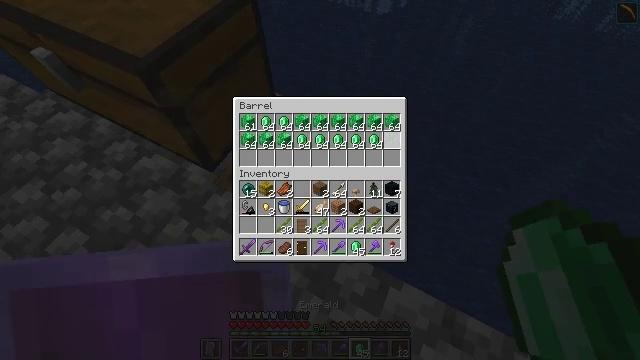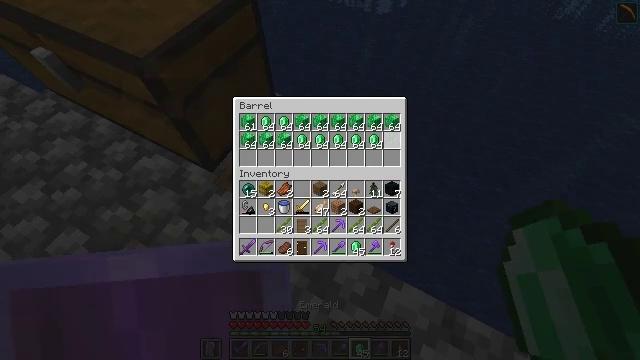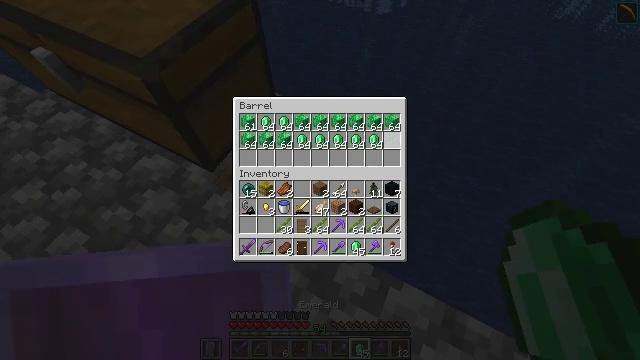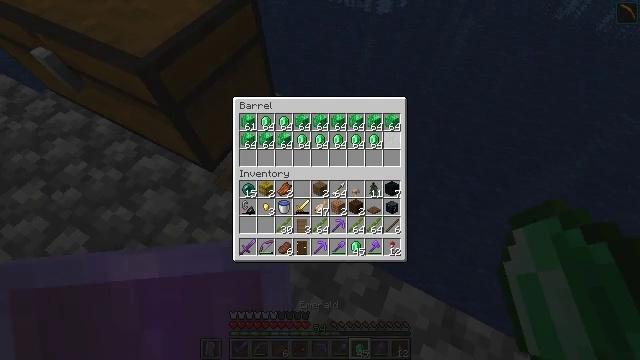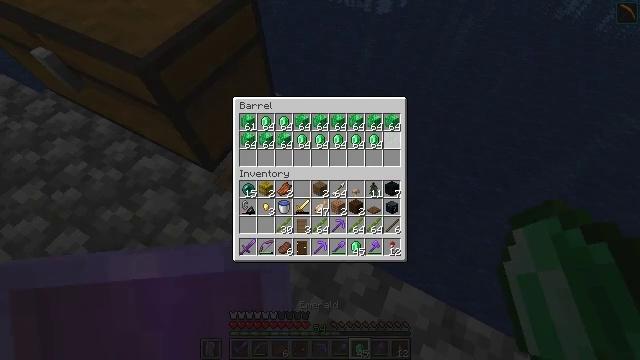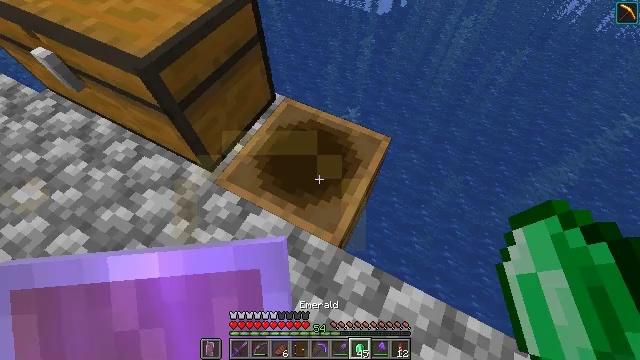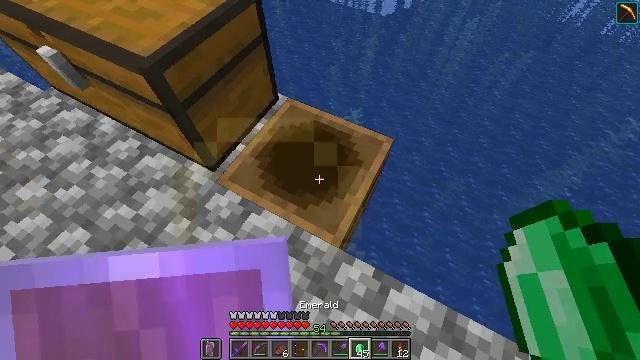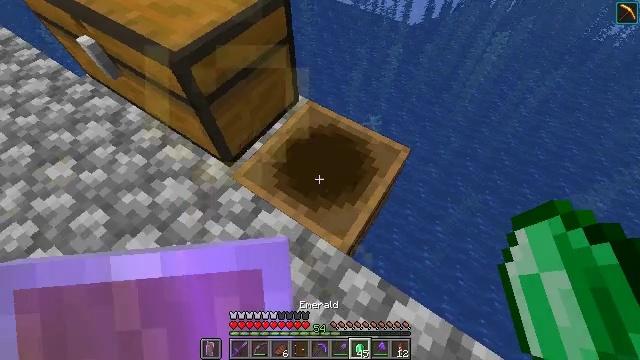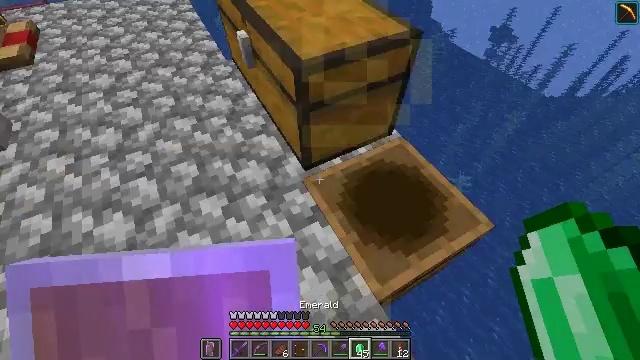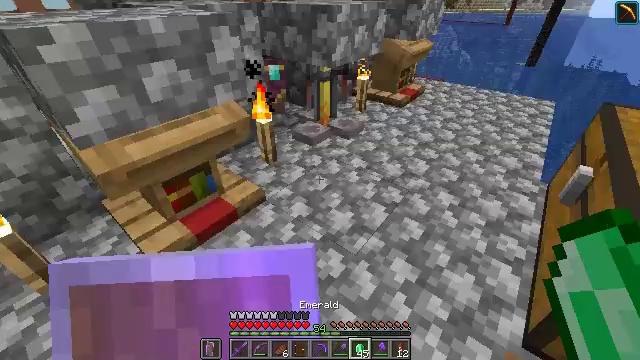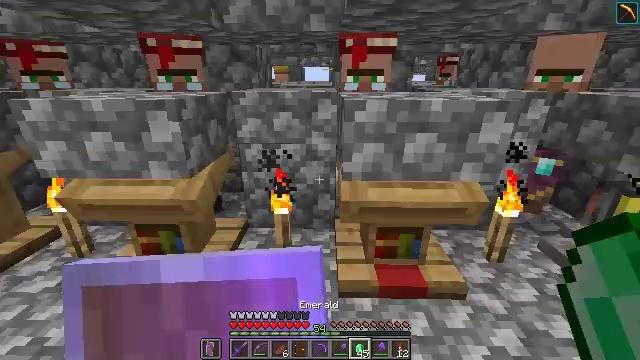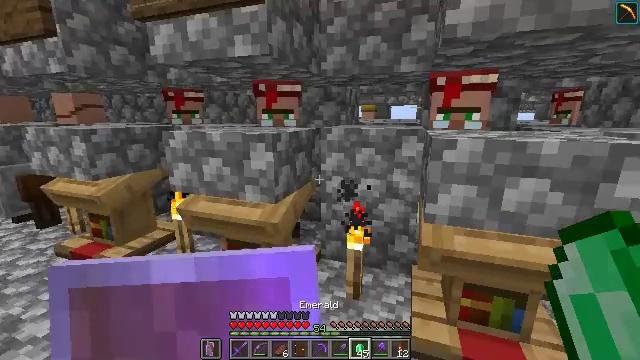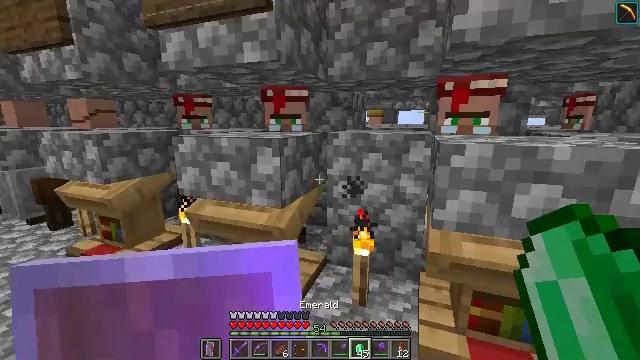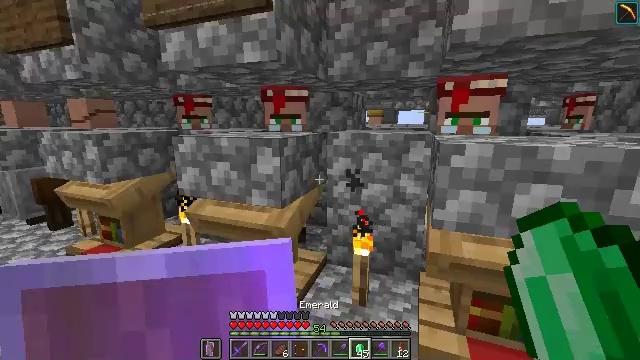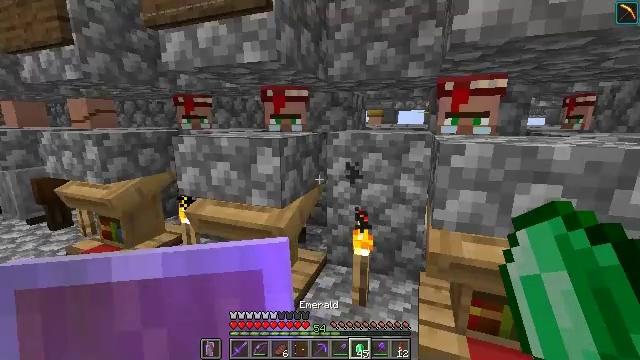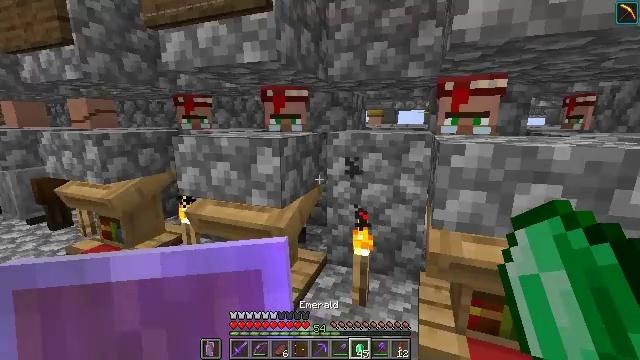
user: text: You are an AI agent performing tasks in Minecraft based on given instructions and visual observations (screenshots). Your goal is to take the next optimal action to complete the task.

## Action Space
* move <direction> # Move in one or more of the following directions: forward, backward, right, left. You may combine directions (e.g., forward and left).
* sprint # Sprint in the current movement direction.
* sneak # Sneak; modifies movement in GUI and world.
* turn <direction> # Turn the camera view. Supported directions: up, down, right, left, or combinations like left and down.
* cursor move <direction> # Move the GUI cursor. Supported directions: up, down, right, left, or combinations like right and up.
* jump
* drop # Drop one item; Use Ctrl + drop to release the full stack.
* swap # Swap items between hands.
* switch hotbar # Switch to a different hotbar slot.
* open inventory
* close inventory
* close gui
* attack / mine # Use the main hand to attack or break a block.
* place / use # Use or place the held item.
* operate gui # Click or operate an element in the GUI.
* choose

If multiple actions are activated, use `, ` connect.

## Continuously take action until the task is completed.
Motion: motion action
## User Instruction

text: craft item air
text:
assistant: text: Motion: no_op
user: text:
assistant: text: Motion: no_op
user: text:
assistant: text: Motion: no_op
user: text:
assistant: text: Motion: no_op
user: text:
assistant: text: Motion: no_op
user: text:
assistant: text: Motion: no_op
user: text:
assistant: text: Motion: turn left
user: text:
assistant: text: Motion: turn left and up
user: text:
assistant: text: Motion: turn left and up
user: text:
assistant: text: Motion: turn left and up
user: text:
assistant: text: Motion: turn left and up
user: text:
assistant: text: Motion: turn left and up
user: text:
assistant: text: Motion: no_op
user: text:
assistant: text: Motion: no_op
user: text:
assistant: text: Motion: no_op
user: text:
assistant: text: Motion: no_op
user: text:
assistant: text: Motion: no_op
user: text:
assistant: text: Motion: no_op
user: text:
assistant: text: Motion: no_op
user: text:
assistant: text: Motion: turn right
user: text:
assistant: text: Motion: turn right and up
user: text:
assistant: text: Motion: turn right and up
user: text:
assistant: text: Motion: turn right
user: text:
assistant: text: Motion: no_op
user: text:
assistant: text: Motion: no_op
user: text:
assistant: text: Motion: no_op
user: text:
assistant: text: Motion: no_op
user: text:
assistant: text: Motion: no_op
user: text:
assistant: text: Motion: turn right
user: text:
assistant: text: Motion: turn right and up